Chest X-ray. View position: AP
Patient age: 52
Patient sex: M
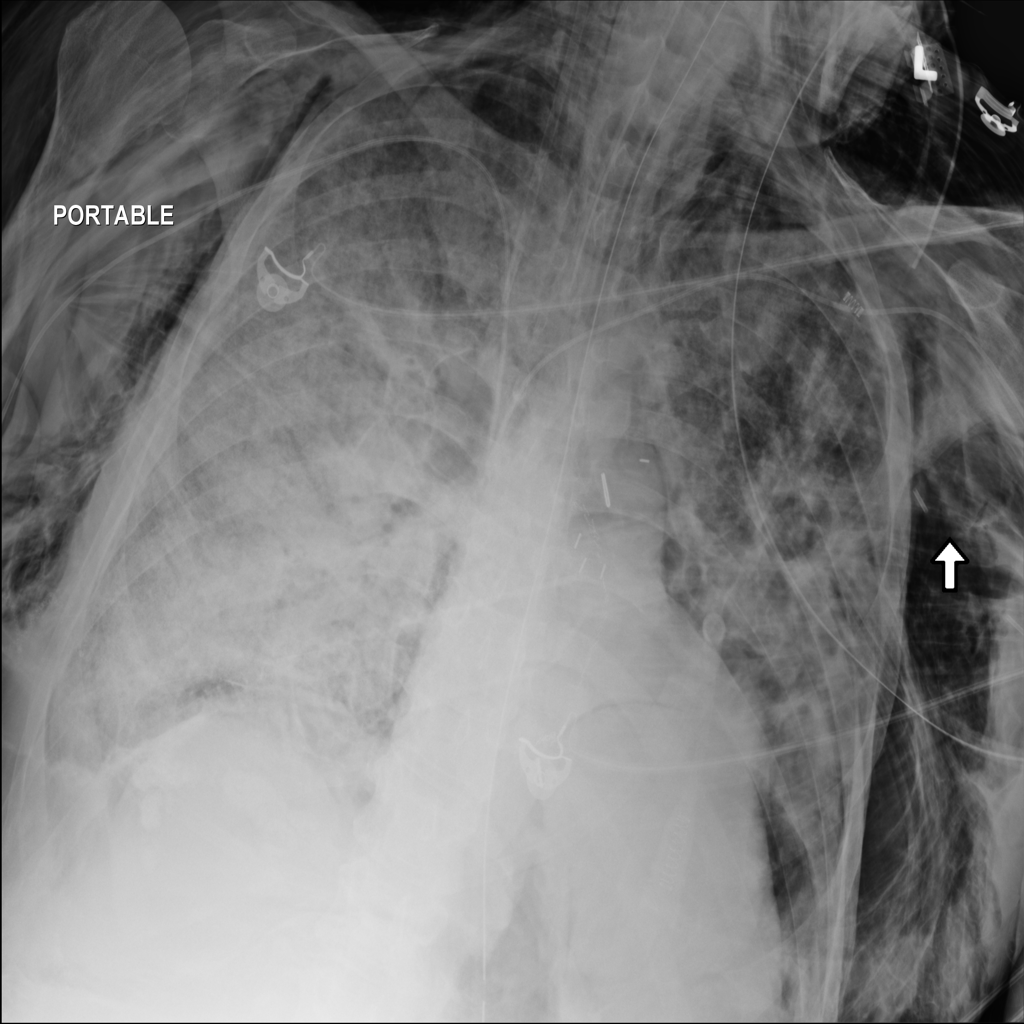
Finding: Pneumothorax